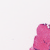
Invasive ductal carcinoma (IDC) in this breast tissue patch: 0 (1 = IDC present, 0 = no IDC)